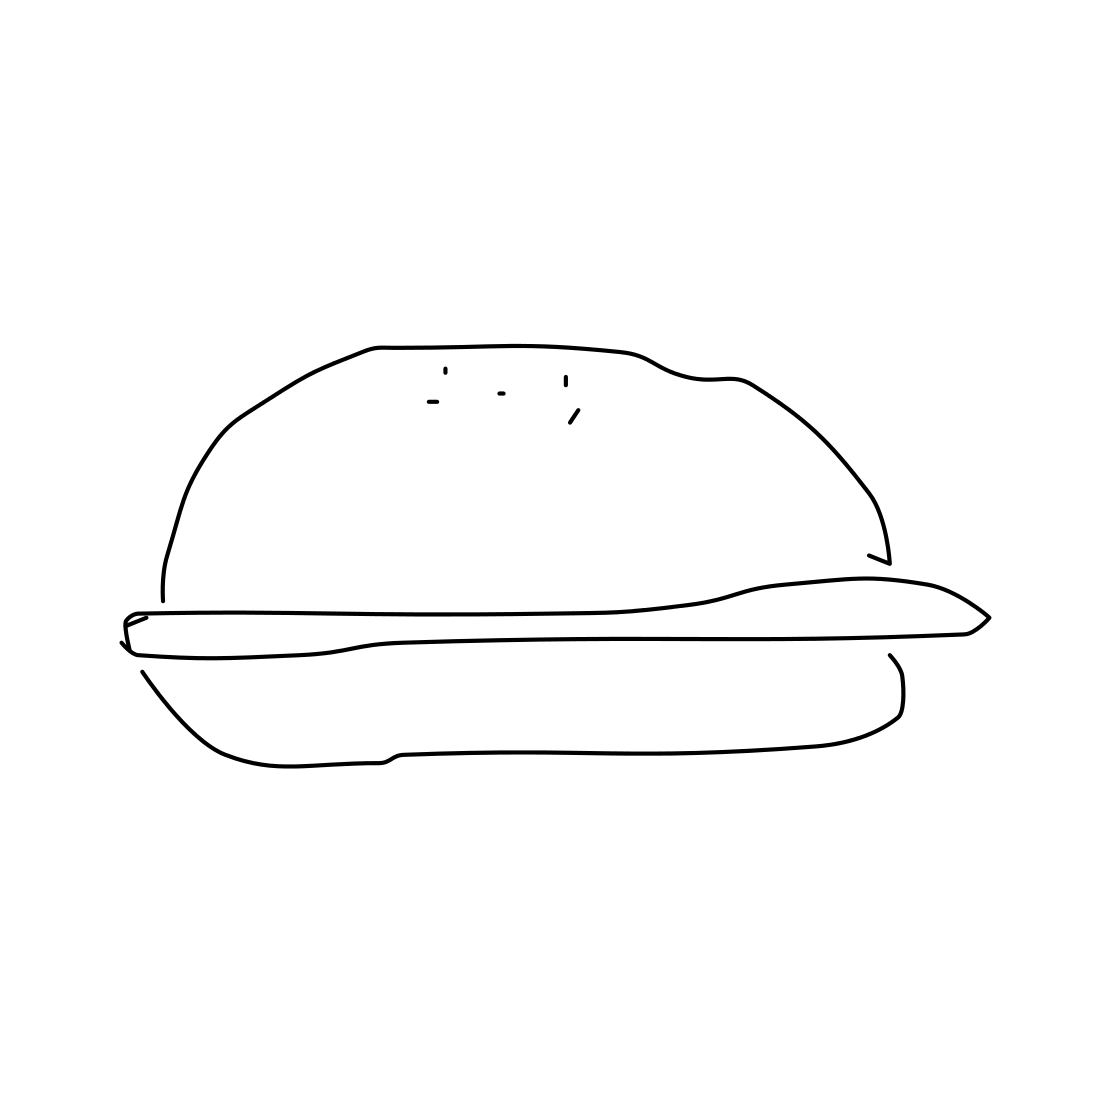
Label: hamburger